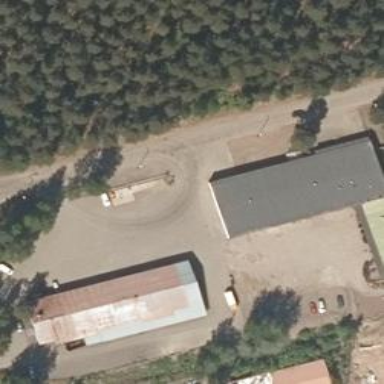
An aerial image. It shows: Industrial building.